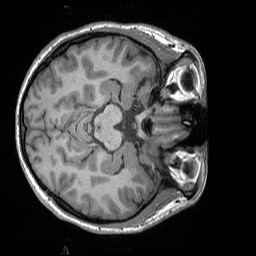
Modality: T1w
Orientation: axial
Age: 26
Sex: female
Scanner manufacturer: siemens
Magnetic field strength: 3 T
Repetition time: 1.9 s
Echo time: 0.00252 s